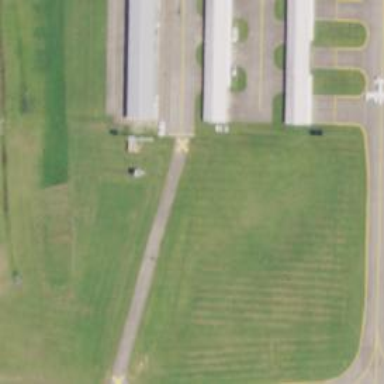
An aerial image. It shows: View of taxiway at the airport.